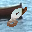
Label: 8